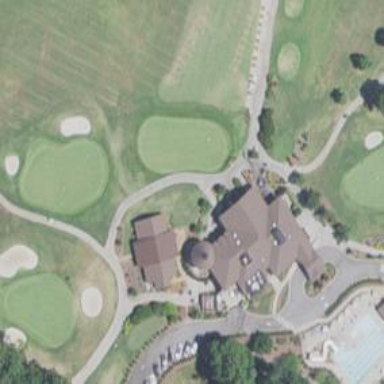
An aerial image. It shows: Path for both roads and golfers.